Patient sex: F
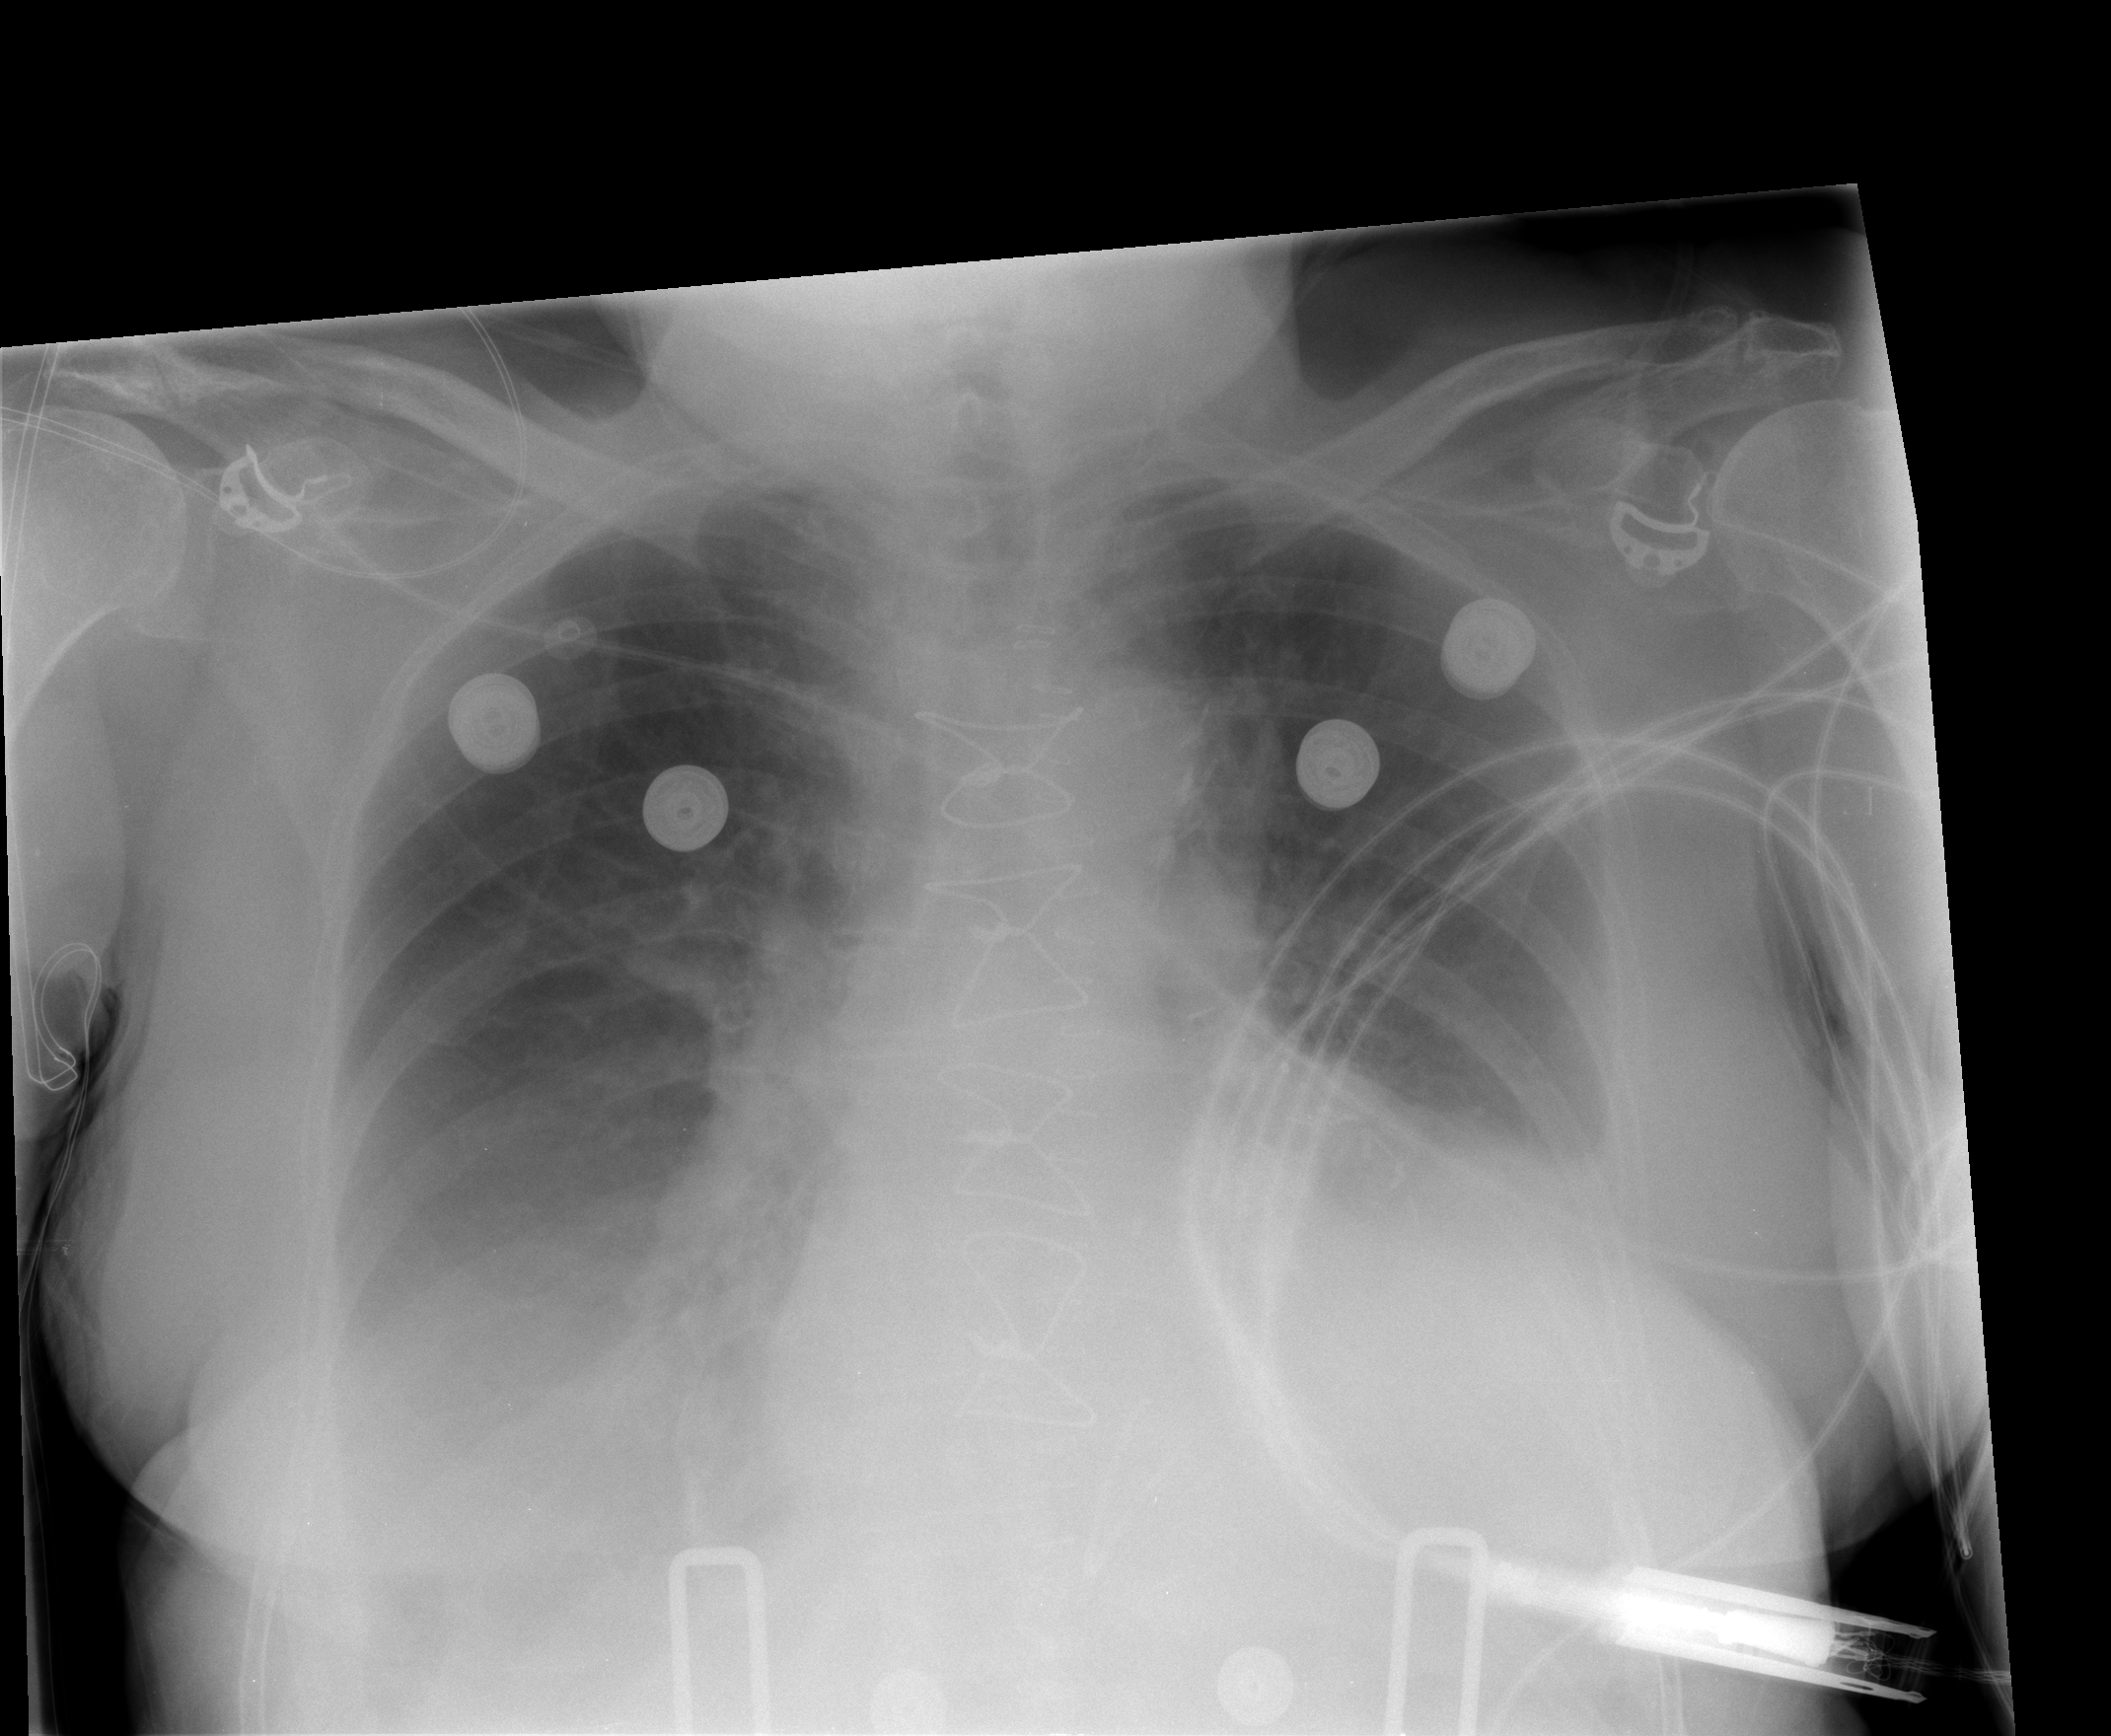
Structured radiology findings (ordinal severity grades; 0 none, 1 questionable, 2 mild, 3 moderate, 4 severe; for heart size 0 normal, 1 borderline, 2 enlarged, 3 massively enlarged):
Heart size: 2
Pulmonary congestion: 0
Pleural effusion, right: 2
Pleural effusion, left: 2
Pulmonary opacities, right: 0
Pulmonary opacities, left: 0
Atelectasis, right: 2
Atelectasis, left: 2